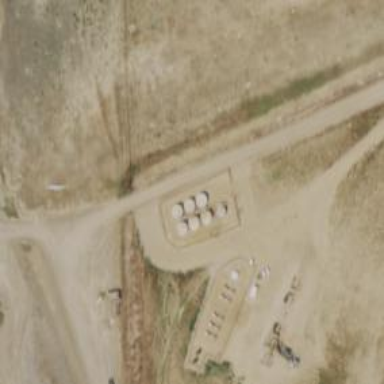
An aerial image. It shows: Storage tank that is man-made.